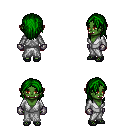
a pixel art fantasy rpg character, female body template, orc, green skin, white robe, metal pants, green long hairstyle, metal gloves, ghillies, four views (front, back, left, right), 2x2 character sprite sheet, small pixel art, hard edges, no anti-aliasing